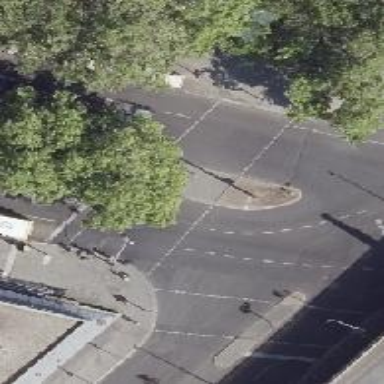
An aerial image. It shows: Crossing with traffic signals.